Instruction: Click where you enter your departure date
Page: home
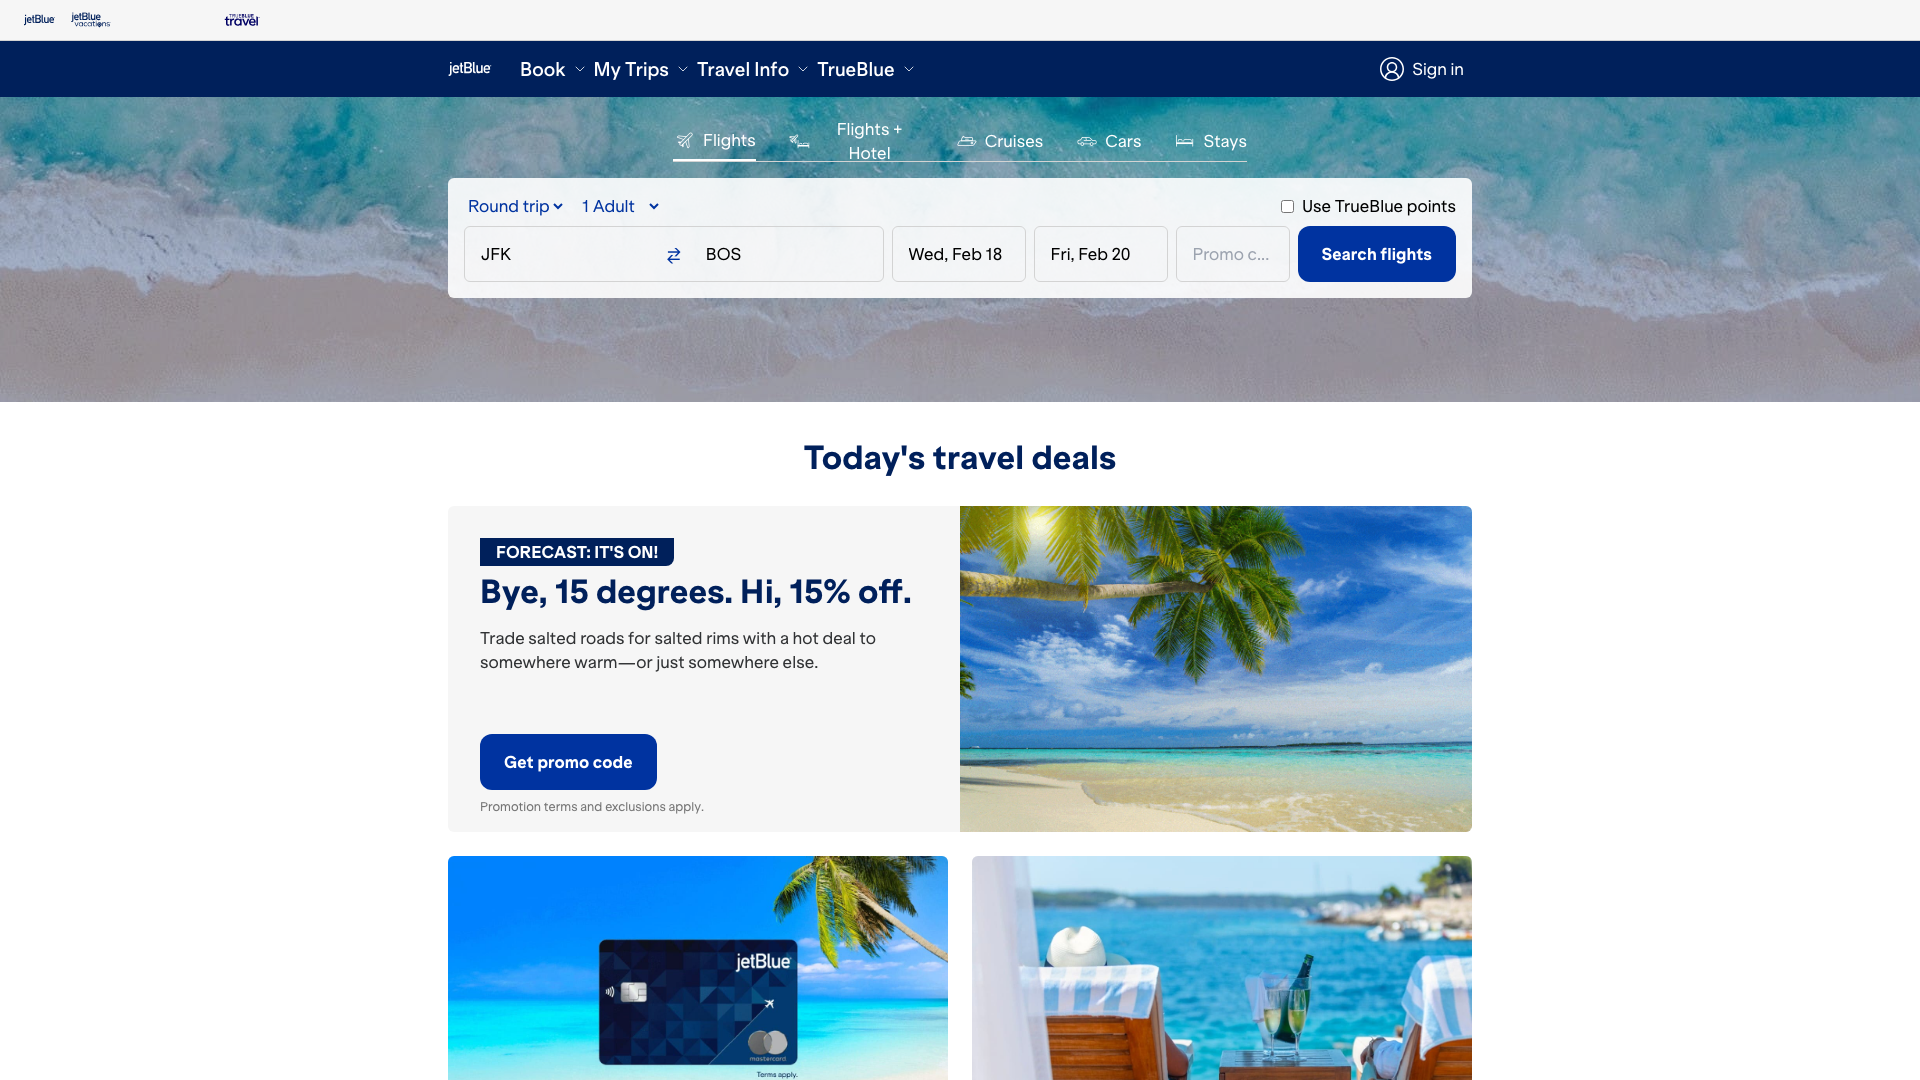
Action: click